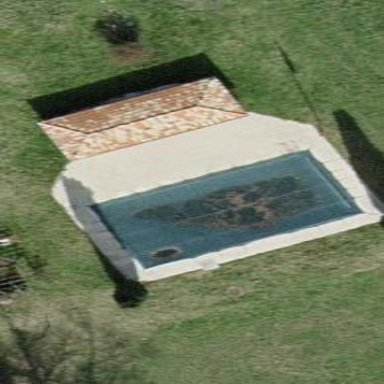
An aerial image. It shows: Swimming pool located in leisure land.